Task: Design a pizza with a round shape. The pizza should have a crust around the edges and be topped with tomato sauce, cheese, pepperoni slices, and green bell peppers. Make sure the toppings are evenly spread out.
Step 475:
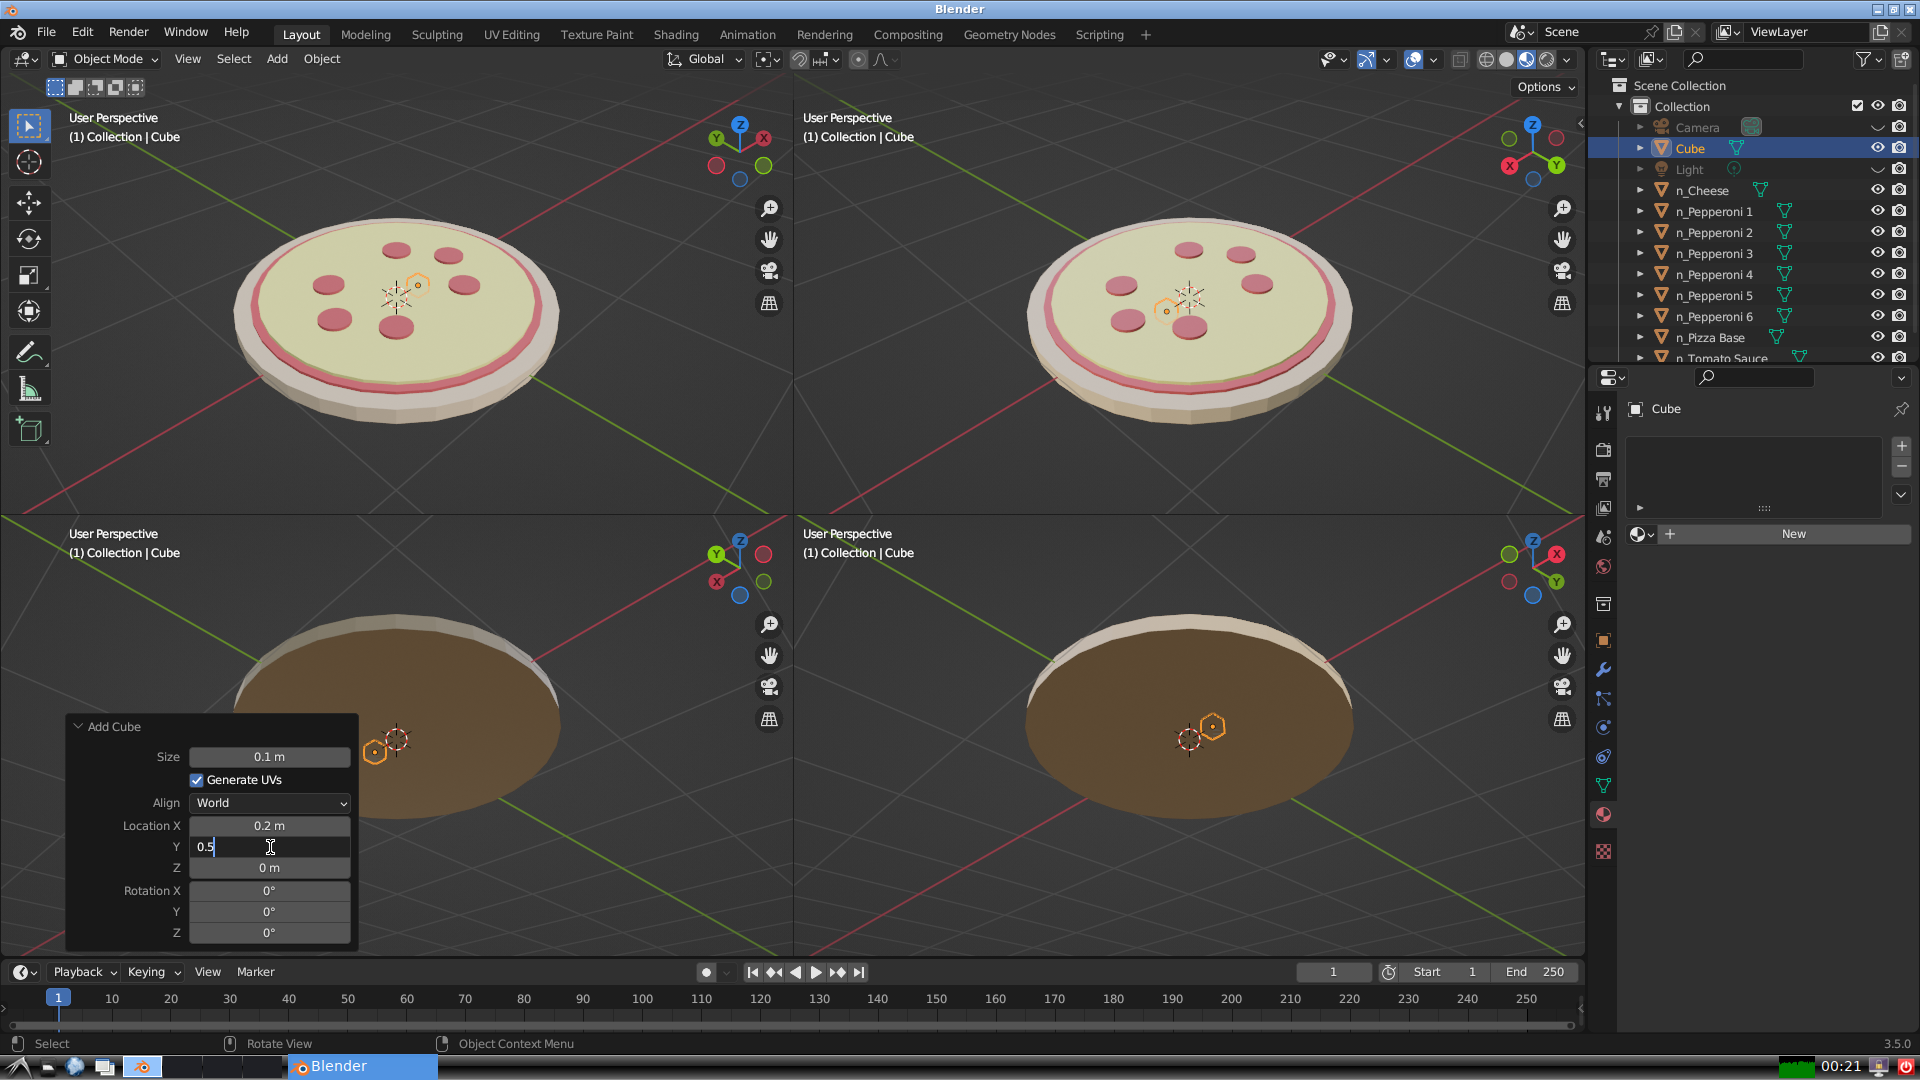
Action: {"key_press": ['Return']}